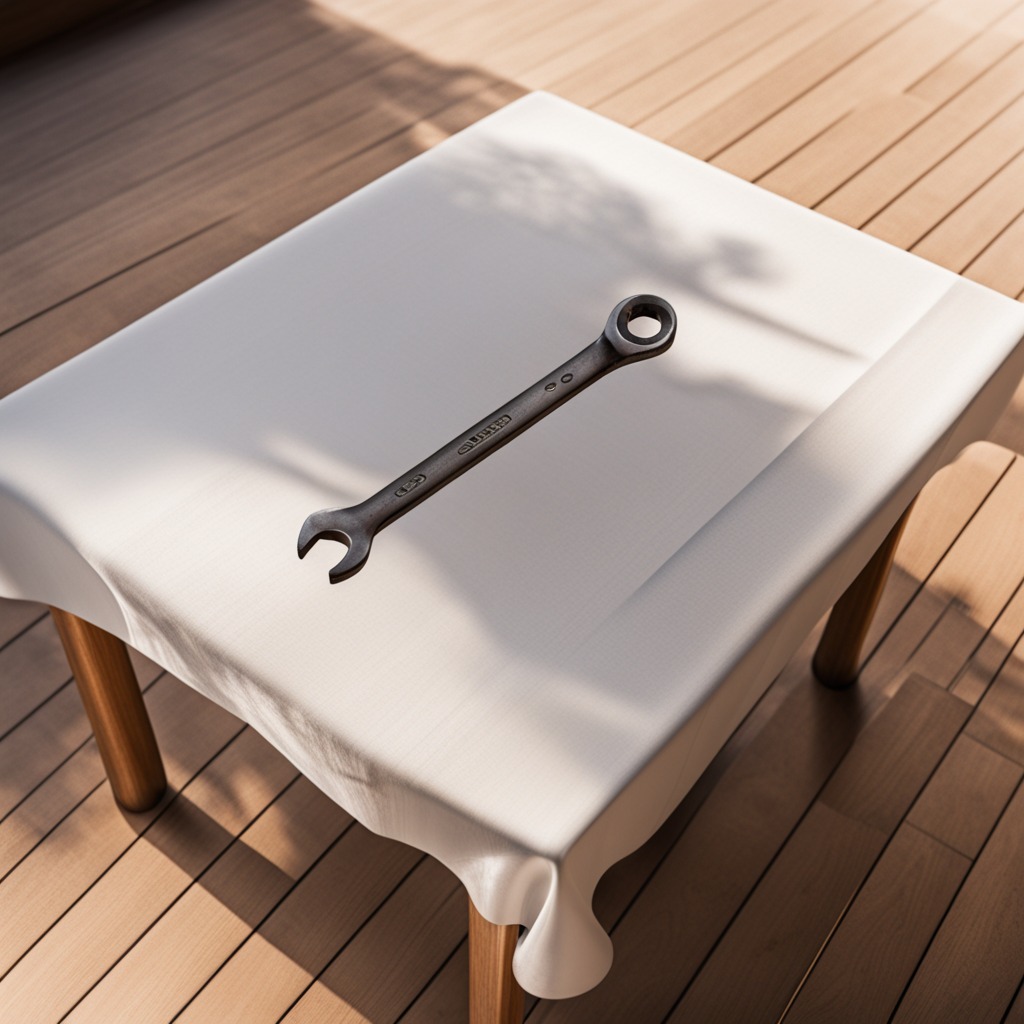
An wrench lies on the wooden table in the outdoor workshop during daytime bright natural light soft shadows worn but beneath the cloth.